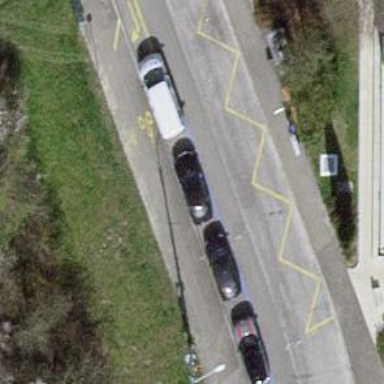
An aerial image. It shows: Bus stop for trolleybuses with designated stop position for public transport.